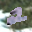
Label: 2